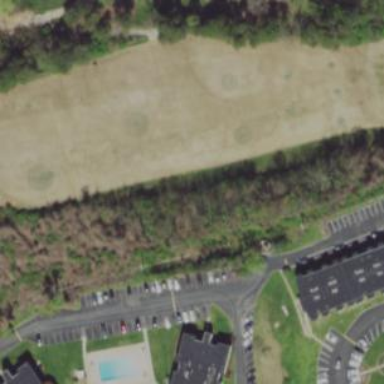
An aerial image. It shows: Grassy area designated for driving range golf.